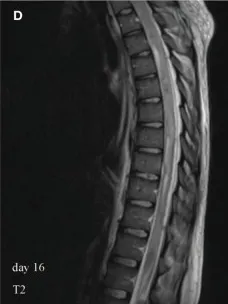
Magnetic resonance imaging (MRI) of the spinal cord during course of illness. MRI showed a longitudinally extensive transverse myelitis (LETM) of the cervical and thoracic spinal cord. In the beginning, the abnormal T2-weighted intramedullary signal hyperintensity appeared filigree, extended over more than seven vertebral segments and was most prominent in the anterior gray substance. Craniocaudally.
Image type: radiology (mri)